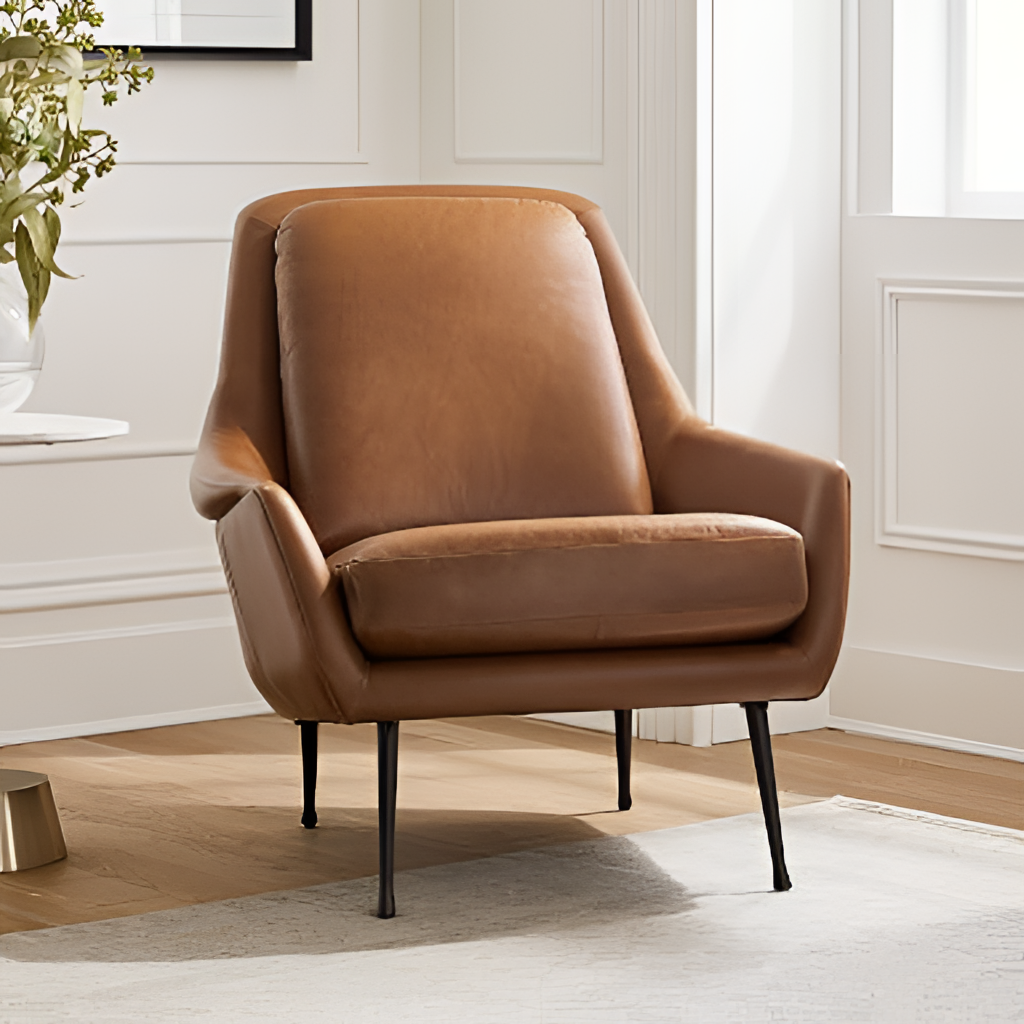
brown leather armchair, living room, paint wallpaper, with solid pattern, modern, brown wood flooring, with plank pattern